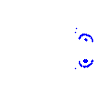
Particle: electron